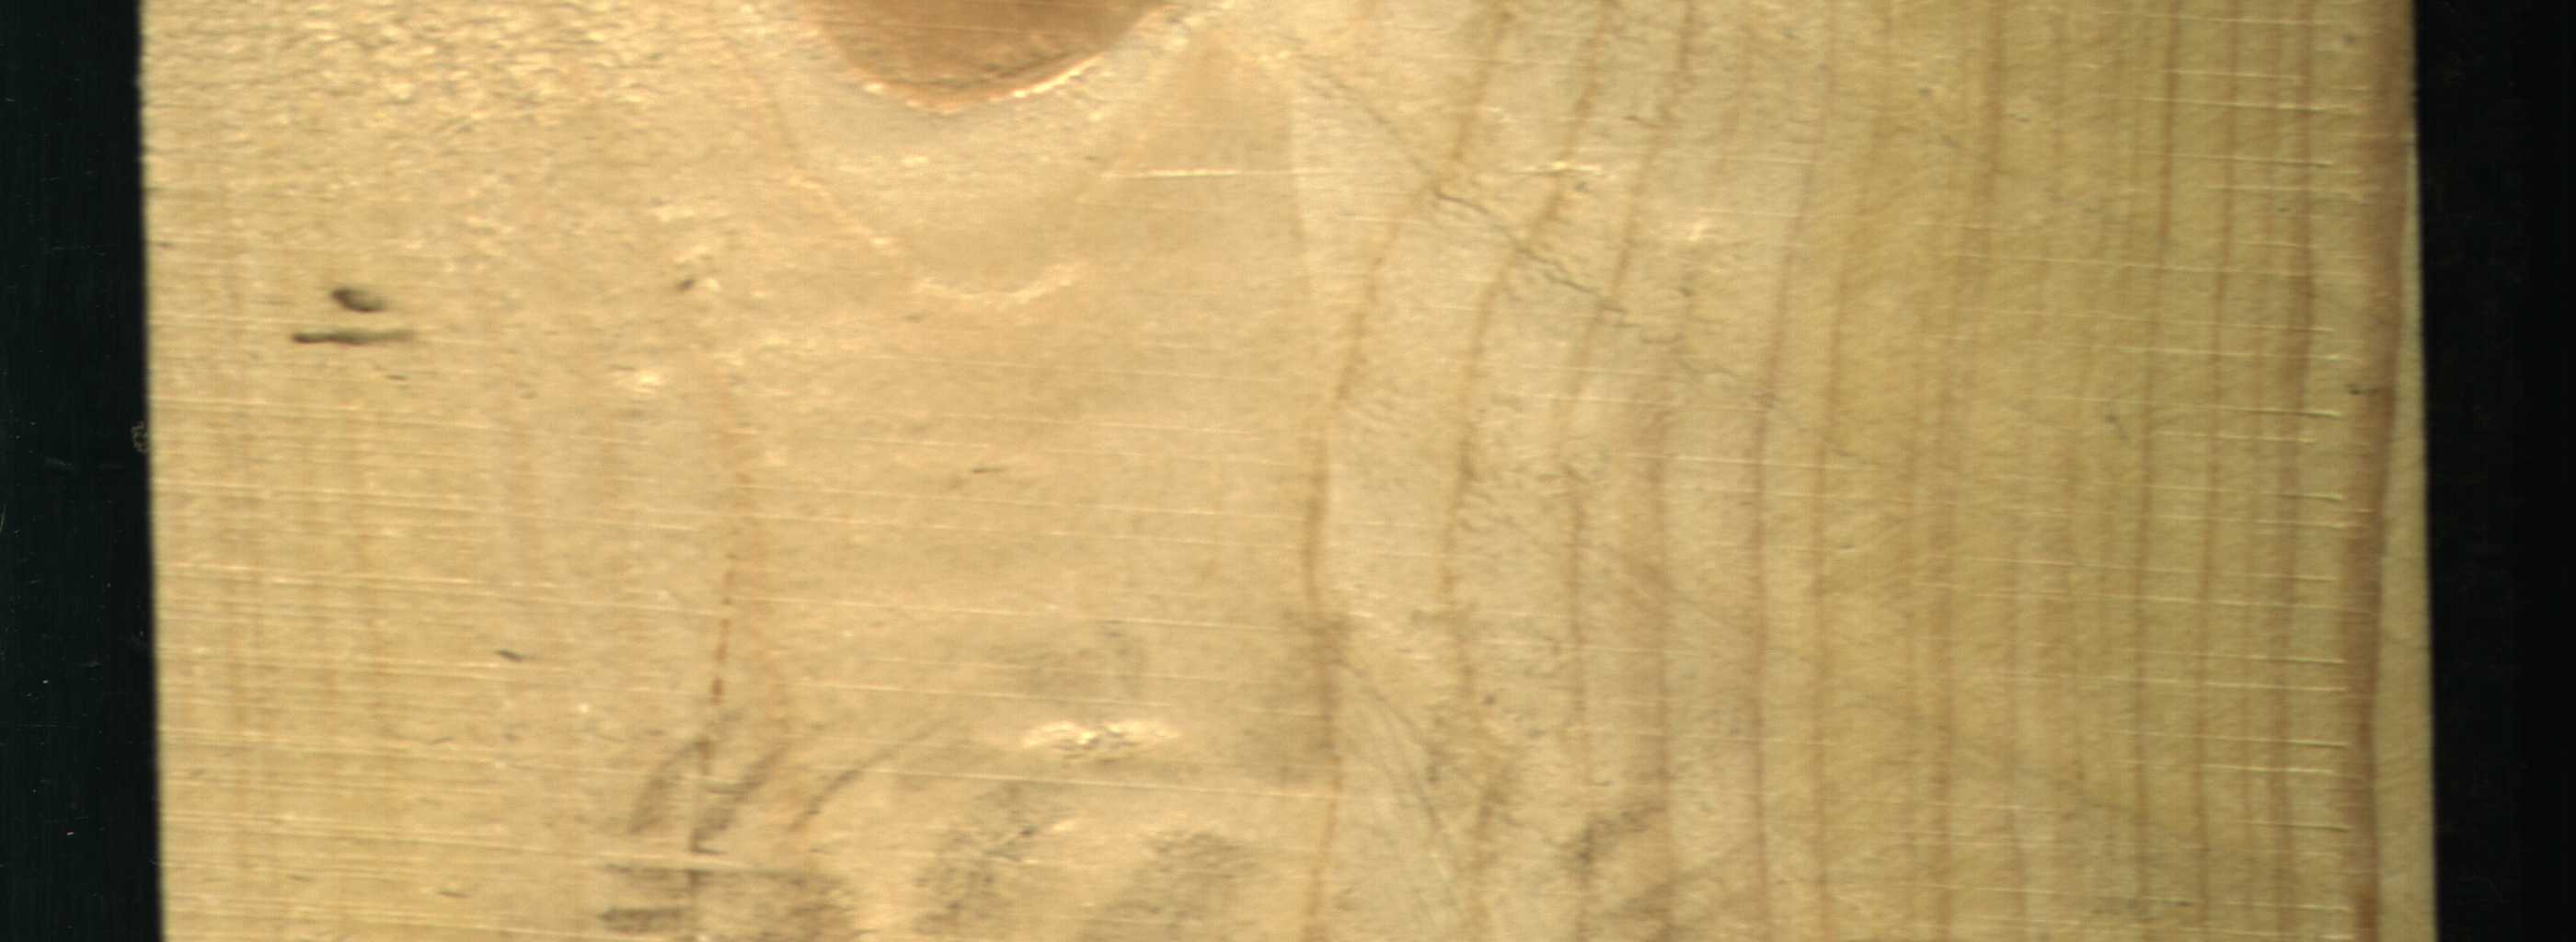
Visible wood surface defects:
Quartzity